Question: I am trying to debug 404-not-found by writing a custom not-found handler. Here is my code.
'''
package main
import (
"database/sql"
"encoding/json"
"fmt"
"log"
"net/http"
"github.com/coopernurse/gorp"
_ "github.com/go-sql-driver/mysql"
"github.com/gorilla/mux"
)
func main() {
// Create a MUX
r := mux.NewRouter()
http.Handle("/", r)
r.NotFoundHandler = http.HandlerFunc(NotFound)
// Static
r.PathPrefix("/app").HandlerFunc(uiAppHandler)
err := http.ListenAndServe(":8080", nil)
if err != nil {
log.Fatal(err)
}
}
func NotFound(w http.ResponseWriter, r *http.Request) {
fmt.Fprint(w, "custom 404")
}
func uiAppHandler(w http.ResponseWriter, r *http.Request) {
repoFrontend1 := "/UI/KD/WebContent"
http.StripPrefix("/app/", http.FileServer(http.Dir(repoFrontend1)))
}
'''
I am getting a blank response for both existing and non-existing files. I guess NotFound is not getting triggered because of my "/" handler. Then how do I handle notFound for http.Dir?
Here is my directory structure

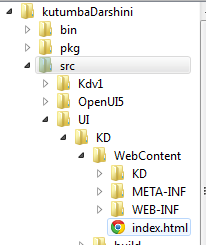
Answer: The response from 'uiAppHandler' is blank because the function does not write to the response 'w'. You should register the file server handler directly with the mux instead of trying to create a handler:
'''
r.PathPrefix("/app").Handler(http.StripPrefix("/app/", http.FileServer(http.Dir(repoFrontend1))))
'''
The mux passes all requests with the prefix "/app" to the handler registered for that prefix. All requests with that prefix are found as far as the mux is concerned. The http.FileServer or whatever you register for that prefix is responsible for generating the 404 response.